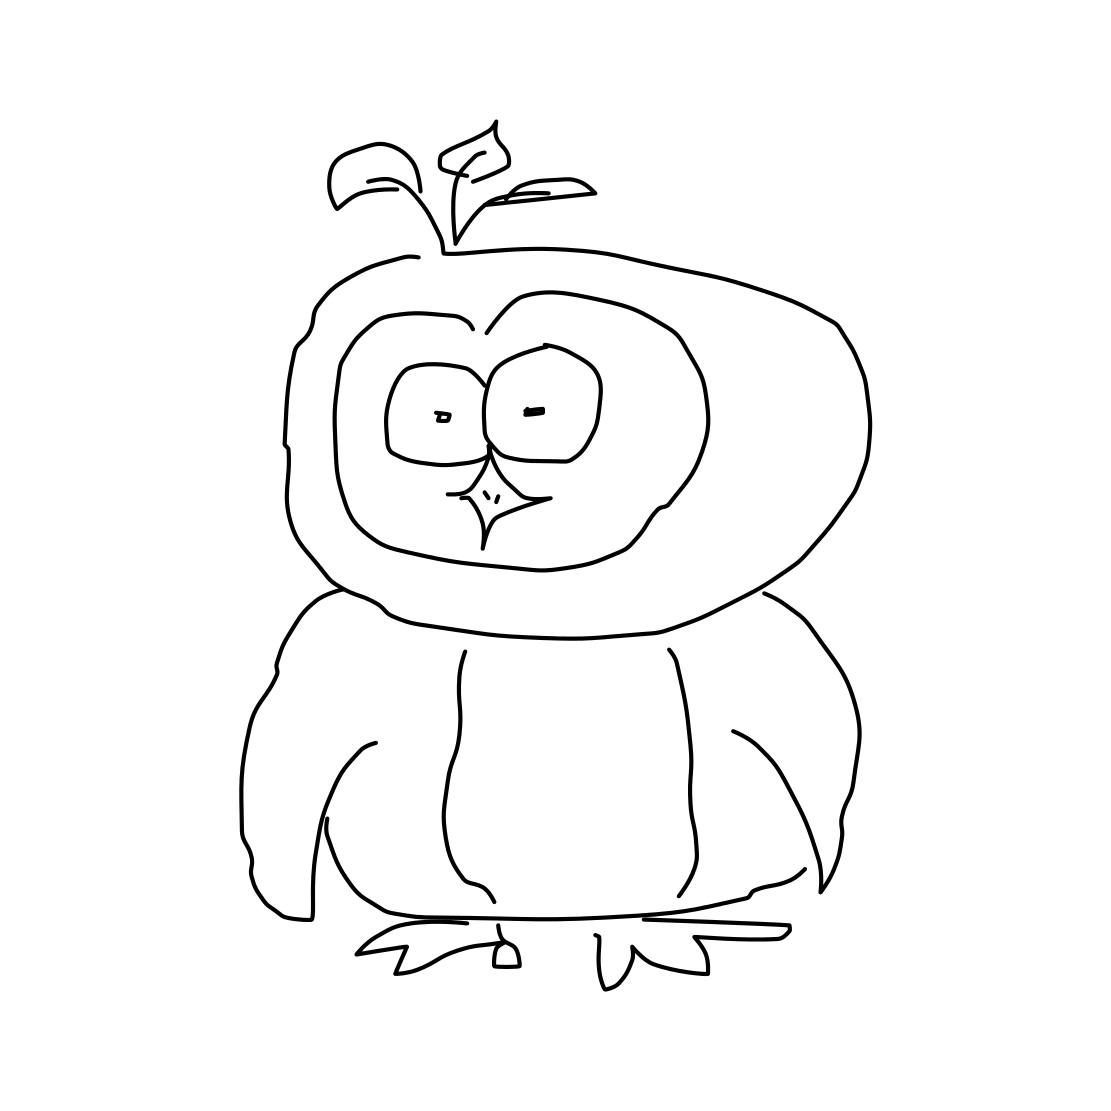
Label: owl